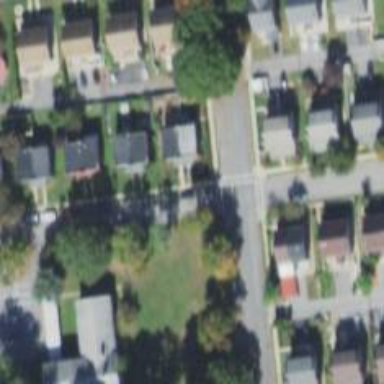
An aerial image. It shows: Residential road with asphalt surface and sidewalk on the left.